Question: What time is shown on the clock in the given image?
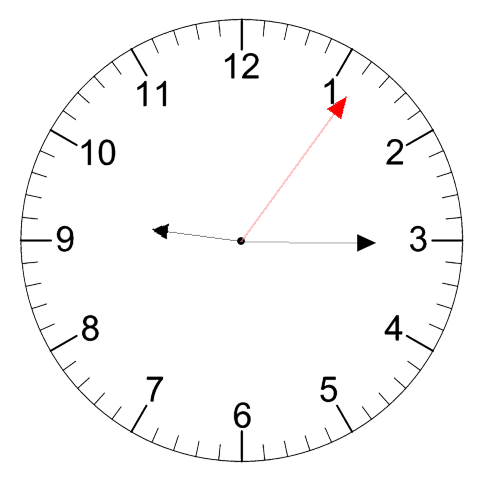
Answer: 09:15:06